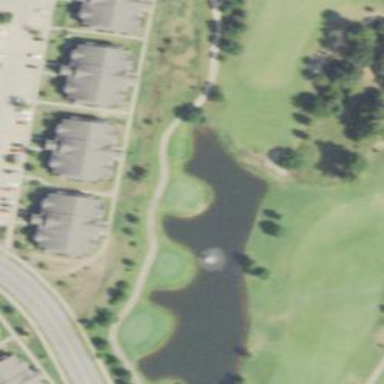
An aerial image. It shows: Scenic view of water hazard on golf course. The natural water feature adds beauty to the landscape.